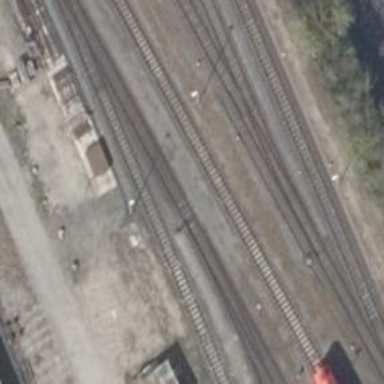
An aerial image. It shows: Railway switch.